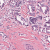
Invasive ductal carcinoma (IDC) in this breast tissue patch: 1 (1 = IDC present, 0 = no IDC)